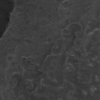
Label: not_dusty